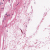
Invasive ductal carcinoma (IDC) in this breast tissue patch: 0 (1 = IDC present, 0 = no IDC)